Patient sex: M
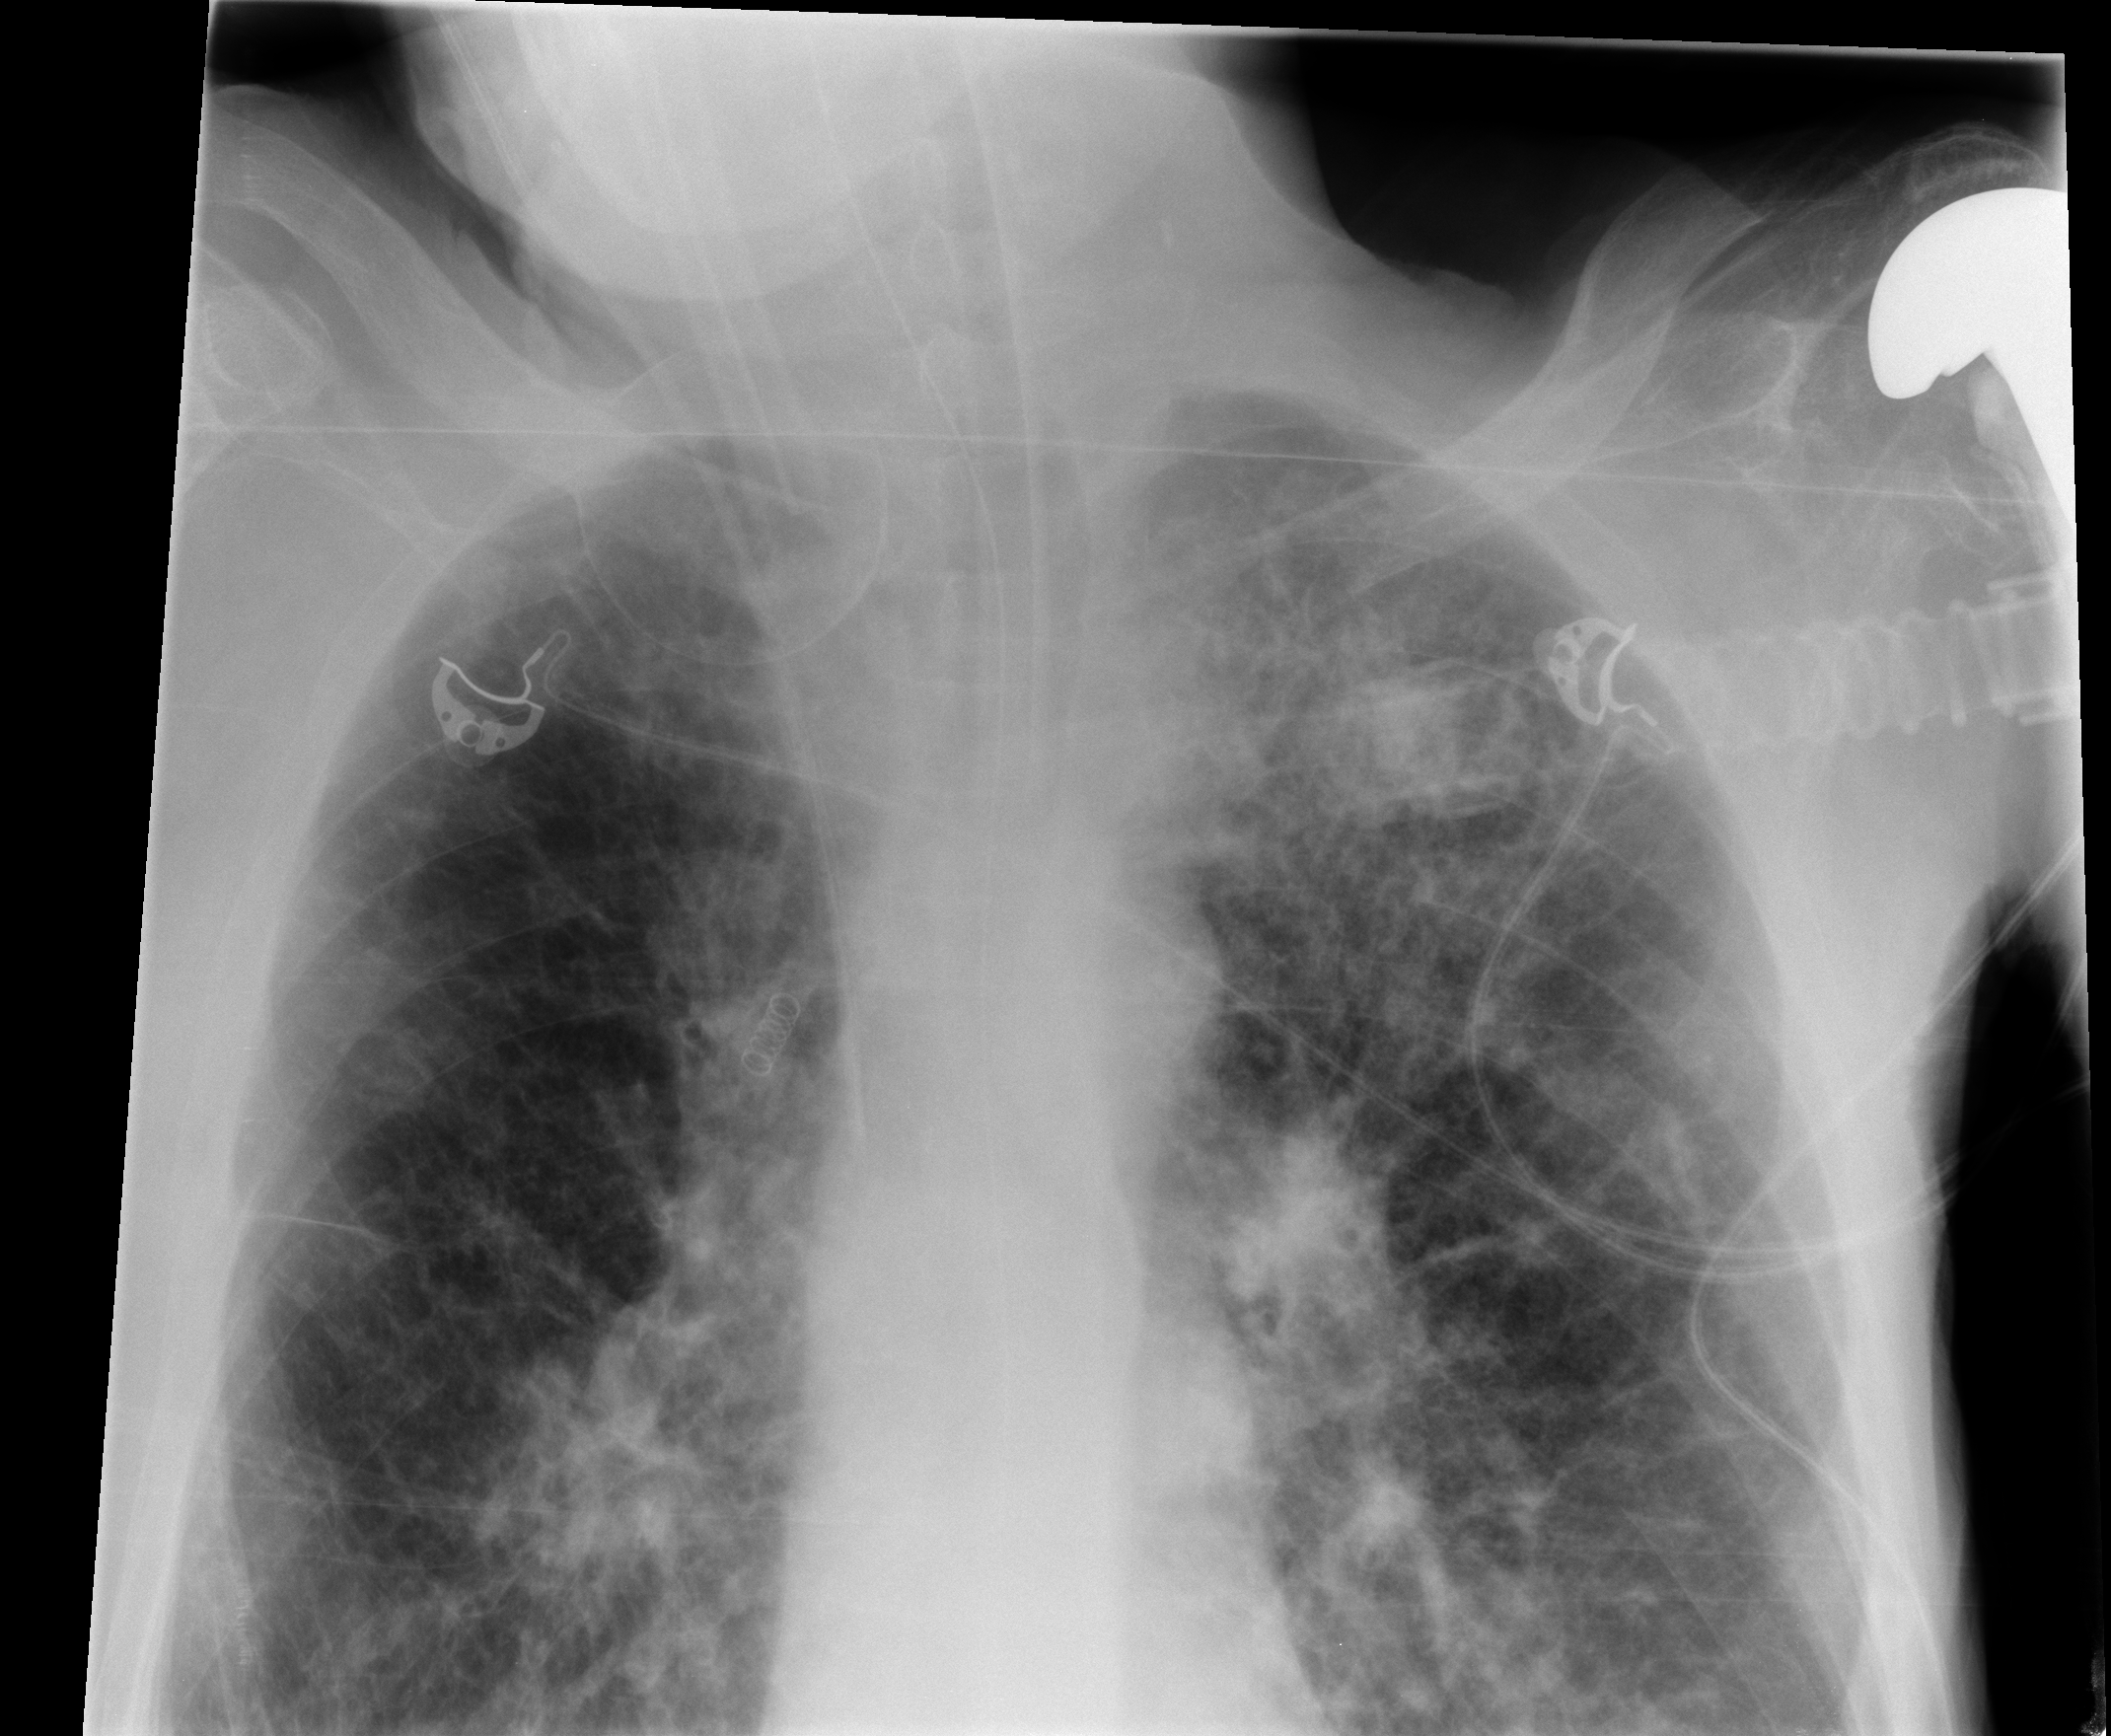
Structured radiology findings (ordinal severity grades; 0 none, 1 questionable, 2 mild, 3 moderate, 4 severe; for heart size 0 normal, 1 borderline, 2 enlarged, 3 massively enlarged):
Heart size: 0
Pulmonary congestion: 0
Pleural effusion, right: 0
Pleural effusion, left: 0
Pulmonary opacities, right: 2
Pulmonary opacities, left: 2
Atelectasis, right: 0
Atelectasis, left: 0